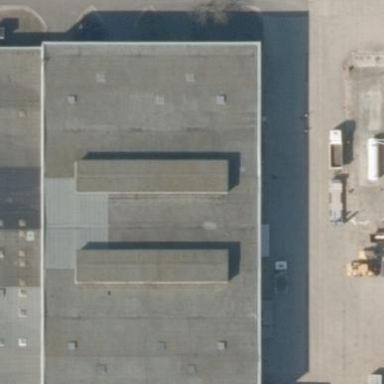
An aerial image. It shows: Industrial building with works on site.